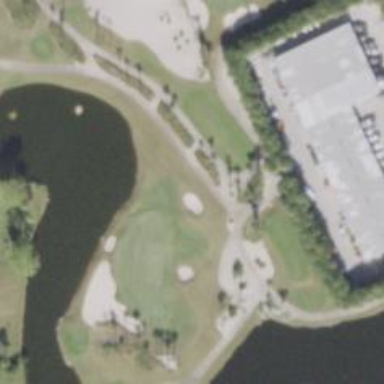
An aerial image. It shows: Golf hole.